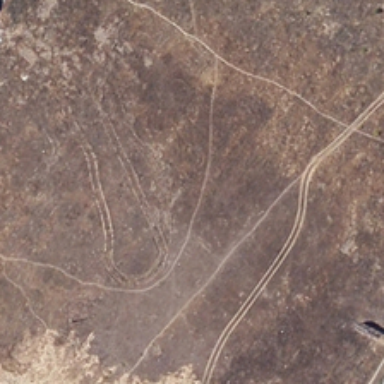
Small roads are in a piece of bareland .